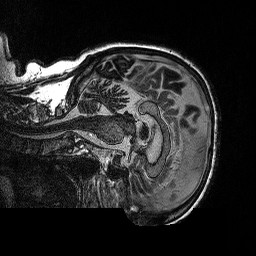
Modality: MP2RAGE
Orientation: sagittal
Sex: female
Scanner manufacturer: siemens
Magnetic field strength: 3 T
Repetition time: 5 s
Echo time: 0.00292 s